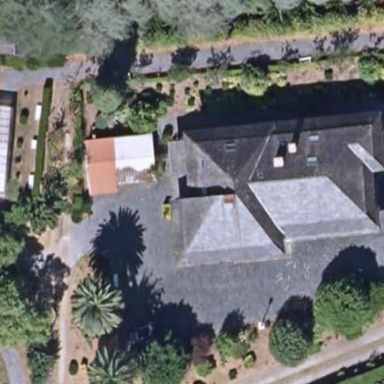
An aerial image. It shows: Simple house.